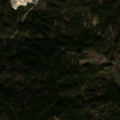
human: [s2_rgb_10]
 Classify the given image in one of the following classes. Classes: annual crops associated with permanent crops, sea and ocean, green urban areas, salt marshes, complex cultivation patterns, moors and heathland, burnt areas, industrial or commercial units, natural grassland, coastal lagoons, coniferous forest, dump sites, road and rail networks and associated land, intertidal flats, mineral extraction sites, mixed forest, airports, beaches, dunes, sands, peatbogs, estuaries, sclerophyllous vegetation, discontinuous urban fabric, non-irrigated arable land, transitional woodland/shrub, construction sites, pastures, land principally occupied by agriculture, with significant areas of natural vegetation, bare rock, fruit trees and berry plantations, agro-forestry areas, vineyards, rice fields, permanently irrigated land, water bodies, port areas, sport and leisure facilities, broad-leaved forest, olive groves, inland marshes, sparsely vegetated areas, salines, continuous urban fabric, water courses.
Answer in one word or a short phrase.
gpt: industrial or commercial units, land principally occupied by agriculture, with significant areas of natural vegetation, coniferous forest, transitional woodland/shrub